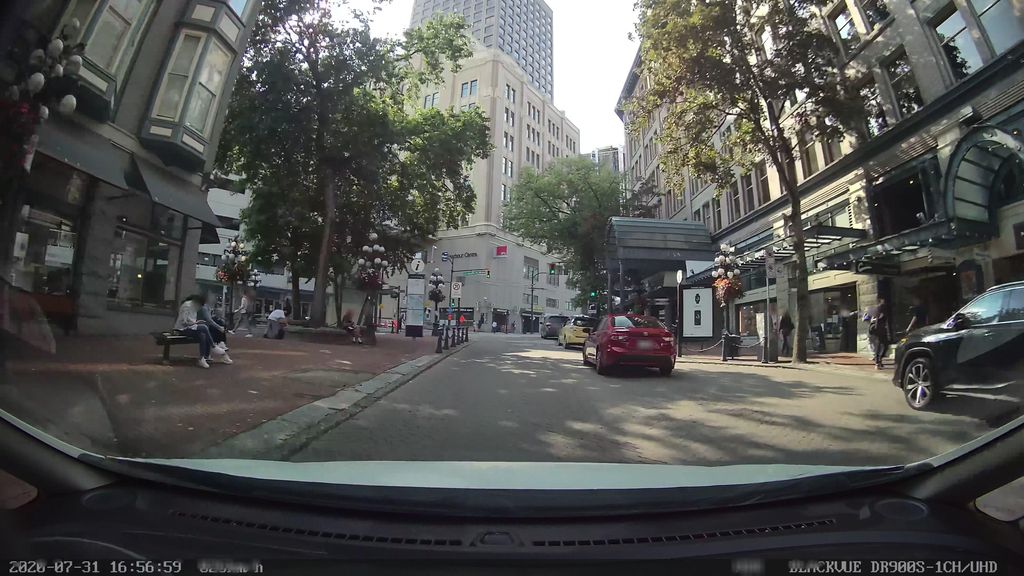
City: vancouver